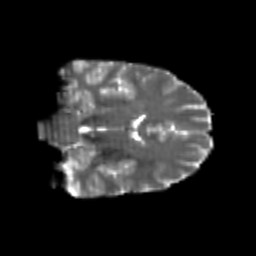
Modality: T2w
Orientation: coronal
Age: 25
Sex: male
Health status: healthy
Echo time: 0.074 s